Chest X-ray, PA view. Patient: 66 years old, sex F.
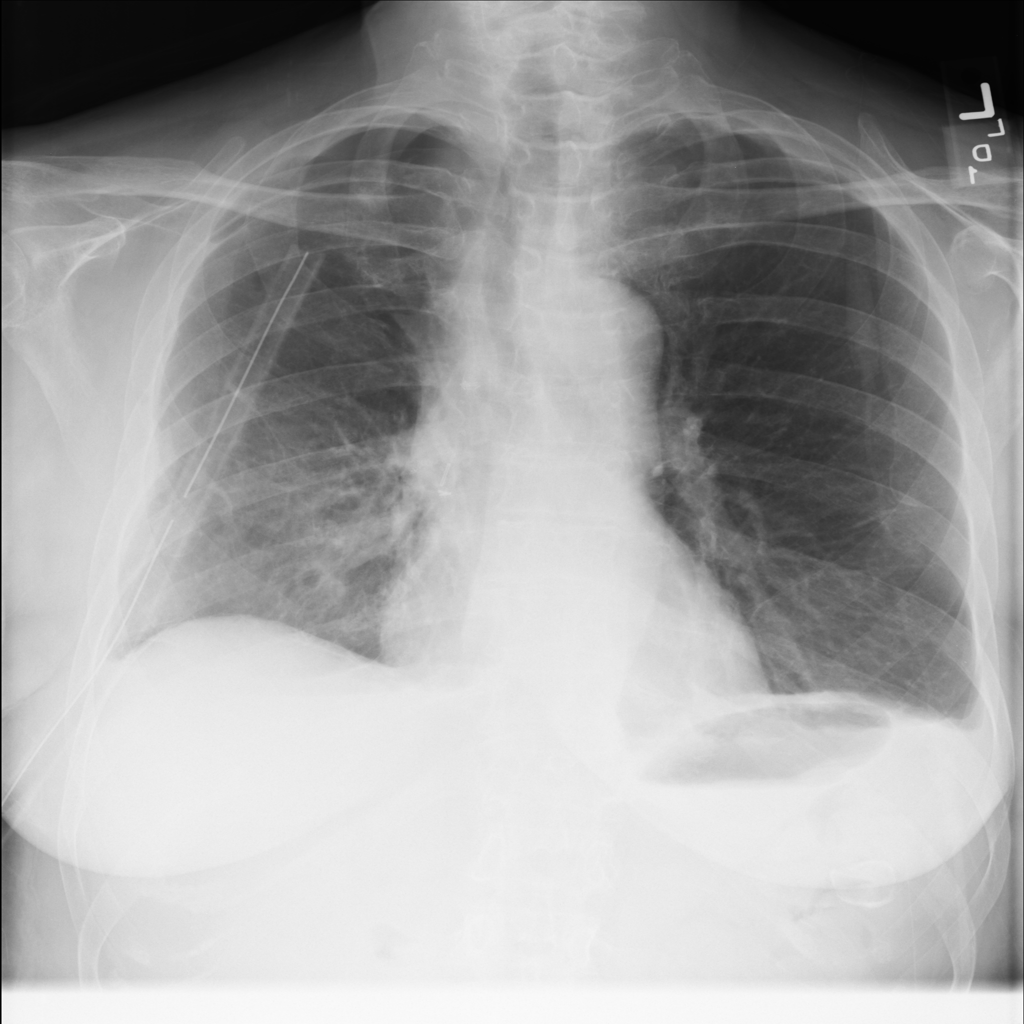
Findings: Effusion, Pneumothorax